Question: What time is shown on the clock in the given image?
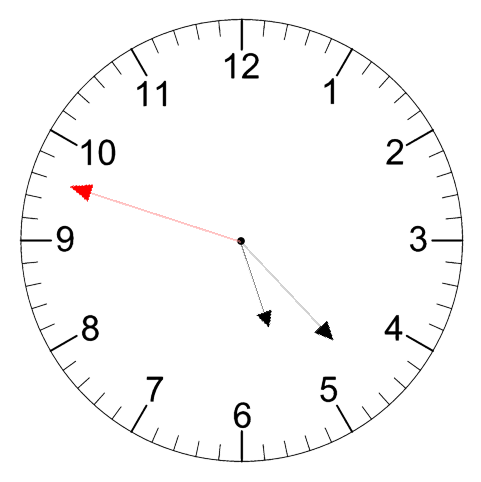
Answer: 05:22:48